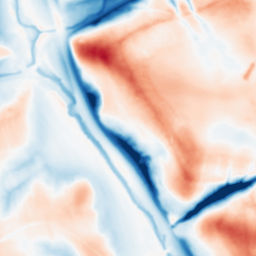
Category: multiscale
Decomposition family: dog_multiscale
Decomposition parameters: sigma_ratio: 1.6
n_scales: 6
base_sigma: 1
Upsampling method: bicubic
Upsampling parameters: scale: 8
Upsampling scale: 8